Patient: sex M, age 50
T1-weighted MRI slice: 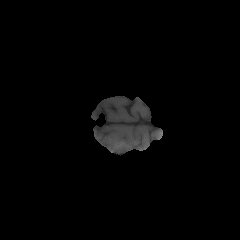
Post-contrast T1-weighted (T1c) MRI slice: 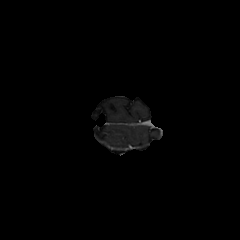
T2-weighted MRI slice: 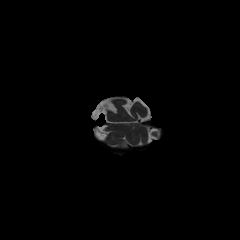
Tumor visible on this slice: yes
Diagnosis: Glioblastoma, IDH-wildtype
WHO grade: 4